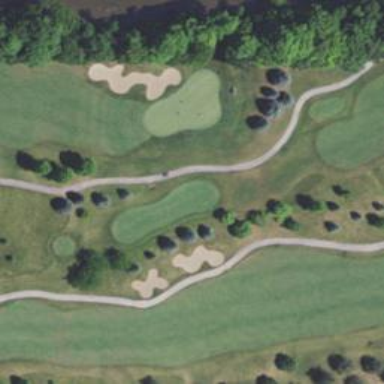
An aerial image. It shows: Golf cartpath that is also road path.